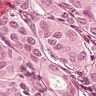
Metastatic tissue present: yes